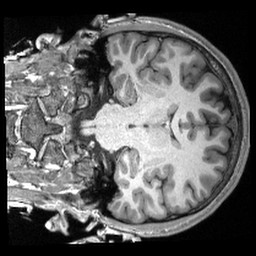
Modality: T1w
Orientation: coronal
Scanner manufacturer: siemens
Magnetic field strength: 3 T
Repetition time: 2.3 s
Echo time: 0.00308 s